Question: I have a page with a body that's 960px wide and I have a row of images that I want to overflow out of the right side of the page, and allow for the display of the overflowed images and horizontally scrolling. I don't want the page as a whole to horizontally scroll, just that element.
It's relatively easy to get the horizontal scrolling to work, but I can't get the overflow images to show without also increasing the width of the entire page (and, hence, making the page horizontally scroll).
My CSS:
'''
container{
width:960px;
margin: 0 auto;
}
.pic-container {
white-space:nowrap;
overflow:scroll;
}
'''
My (simplified) HTML:
'''
<body>
<container>
<div class="pic-container">
<div class="pic-row">
<img src="1.jpg">
<img src="2.jpg">
<img src="3.jpg">
<img src="4.jpg">
<img src="5.jpg">
<img src="6.jpg">
</div>
</div>
</container>
</body>
'''
Here's a little diagram of what I'm looking for:

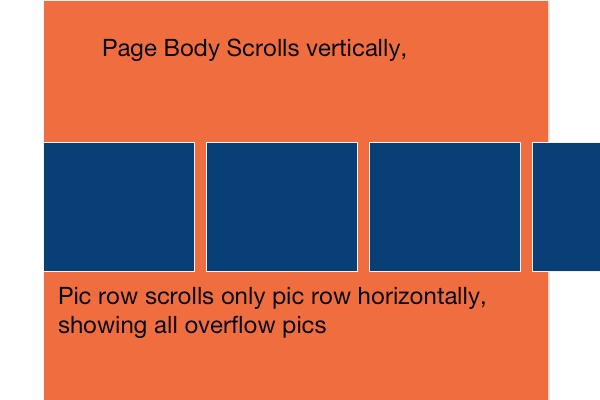
Answer: I couldn't figure out a way to do this with just html + css so I leaned on JQuery. This actually works perfectly, and it degrades nicely too -- if there's no javascript, the images are still scrollable, they just don't bleed into the right margin (the '.pic-container' div by default has no width until the js adds it in).
'''
// Update pic-container width
function picWidth() {
win = $(document).width();
width = String( Math.round(((win-960)/2) + 960) );
$('.pic-container').css({'width' : width});
}
$(window).resize(picWidth);
picWidth();
'''